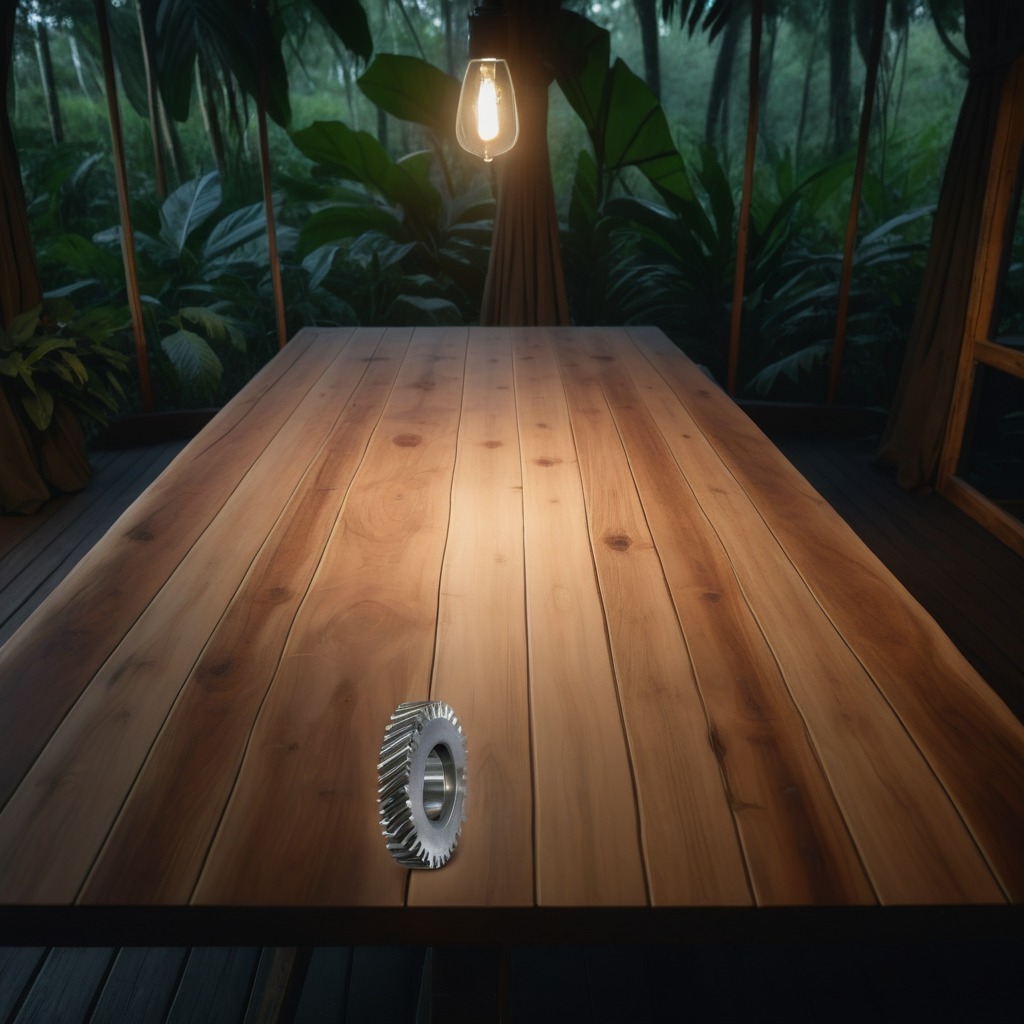
A steel gear with teeth is lying on a wooden table inside a jungle field workshop tent at night.